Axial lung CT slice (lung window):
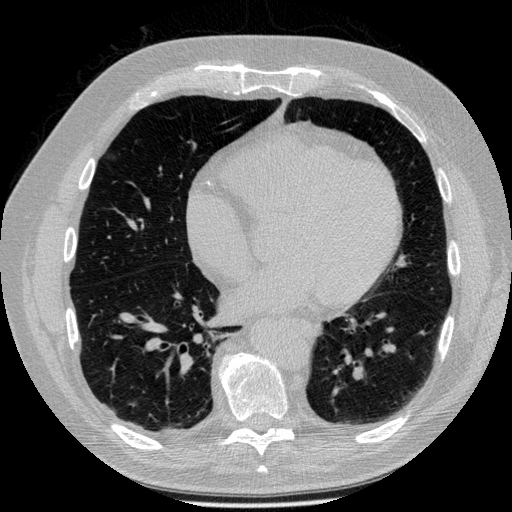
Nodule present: no